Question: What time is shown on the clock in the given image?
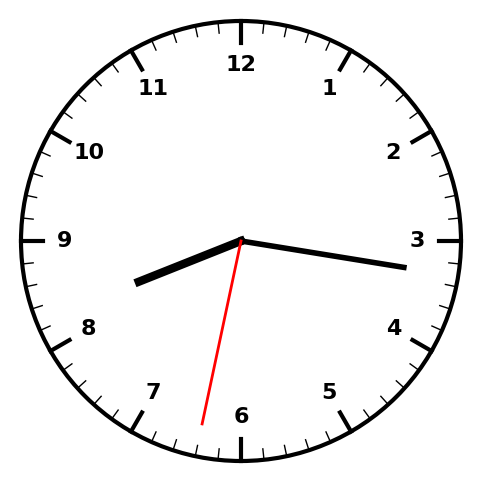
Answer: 08:16:32